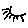
Label: sun